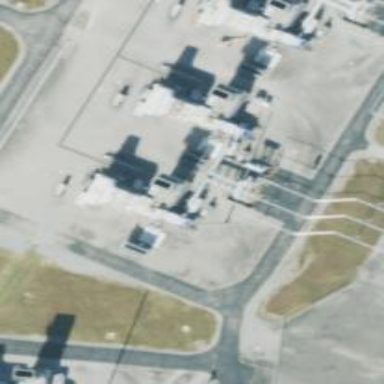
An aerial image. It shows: Generator powered by gas and oil.